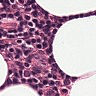
Metastatic tissue present: no